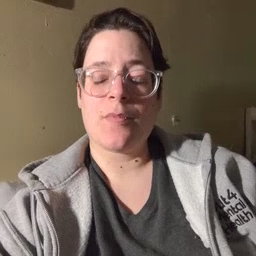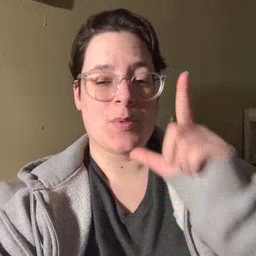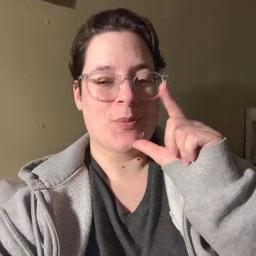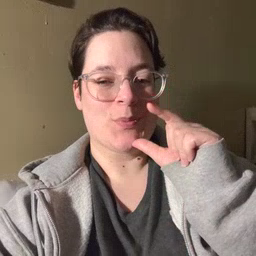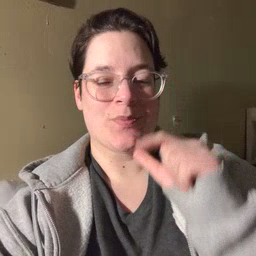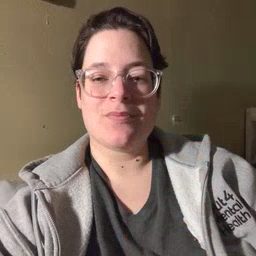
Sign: who